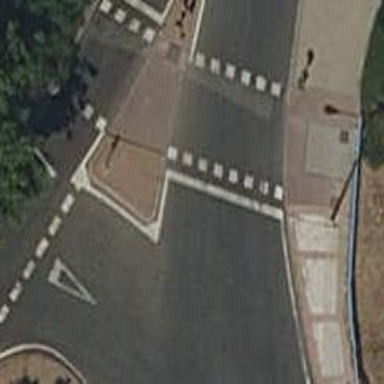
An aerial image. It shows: Road with traffic signals.